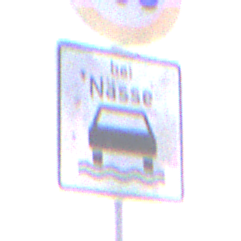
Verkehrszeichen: BeiNaesse
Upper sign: Geschwindigkeit100
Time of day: SunriseSunset
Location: Outdoor (Suburban)
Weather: PartlyCloudy
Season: NotSpecified
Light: Natural